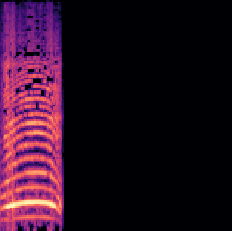
Sound class: Cow